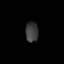
Tissue: lung
Cell type: Endothelial cells
Senescence score: 0.612
Nuclear area (px): 246
Mean DAPI intensity: 61.183